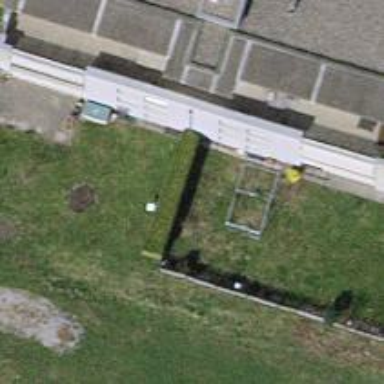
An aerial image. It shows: Hedge acting as barrier.